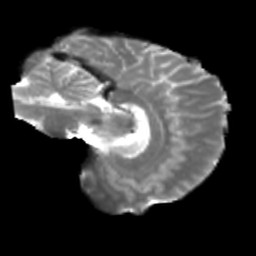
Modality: T2w
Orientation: sagittal
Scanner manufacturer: siemens
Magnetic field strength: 3 T
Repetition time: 4 s
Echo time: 0.0594 s